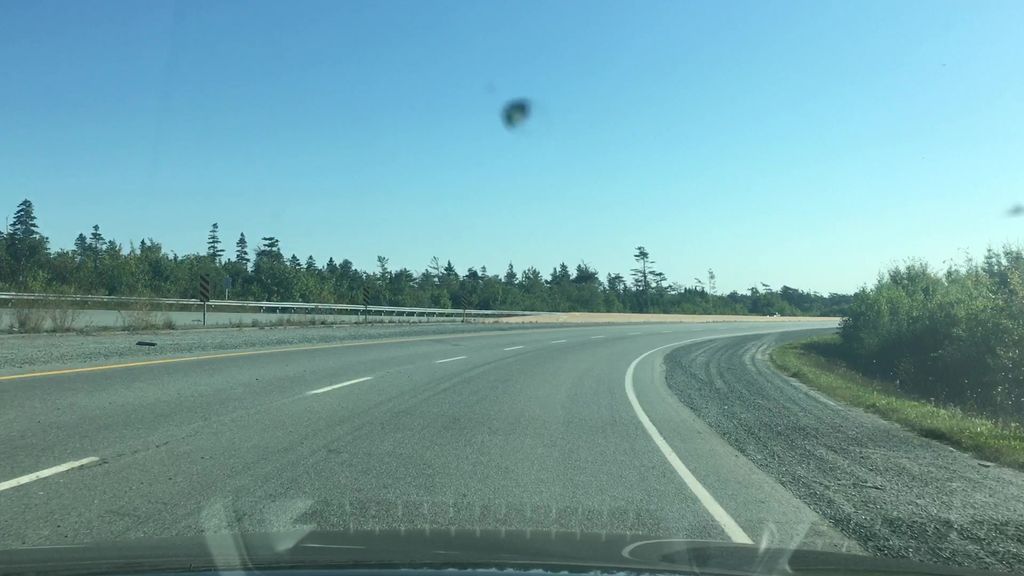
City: halifax